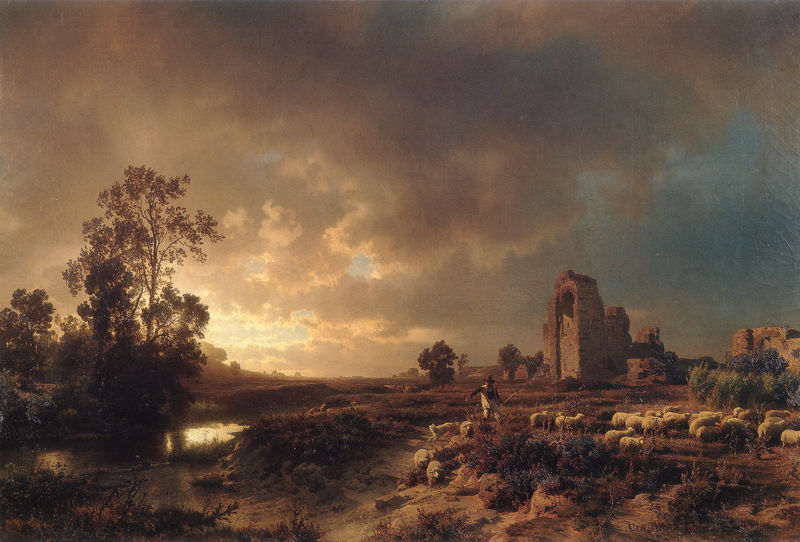
Titel: Abendstimmung in der Campagna
Künstler: Oswald Achenbach
Standort: Darmstadt
Institution: Hessisches Landesmuseum
Schlagwörter: baum, blau, blätter, dunkel, feder, gewitter, gott, himmel, mann, schatten, wasser, wolken, bäume, fluss, grün, kirchturm, landschaft, sand, see, stadt, ufer, äste, abend, braun, grau, hell, hintergrund, hut, licht, weiss, gebäude, gras, haus, hund, tier, tiere, weg, wiese, wolke, beige, malerei, architektur, stein, steine, bach, dämmerung, erde, horizont, morgen, natur, sonnenaufgang, spiegelung, strauch, weide, busch, büsche, gebüsch, gewässer, kirche, pfad, sonne, sträucher, person, pflanzen, england, wald, turm, ruhig, italien, stab, verlassen, dorf, abendsonne, sonnenuntergang, herde, klein, idylle, treiben, stille, friedrich, romantik, constable, staffage, wetter, widerschein, stimmung, abendrot, abendstimmung, ruine, schaf, burg, weiden, einöde, heide, gewitterwolken, ideal, ruinen, mauern, morgenrot, kapelle, griechenland, bachlauf, gestrüpp, caspar david friedrich, caspar david freidrich, carl, gegenlicht, kraut, schafen, schafe, hirte, schäfer, scheinen, wals, rottmann, pastorale, pastoral, hecken, schafherde, italienisch, hirt, romantil, freidrich, ruisdael, scharfe, trockenheit, grievhenland, brauntoene, 19. jahrhundert, 18. jahrhundert, schafe hüten, schafthirte, sxhafe, sxhäfer